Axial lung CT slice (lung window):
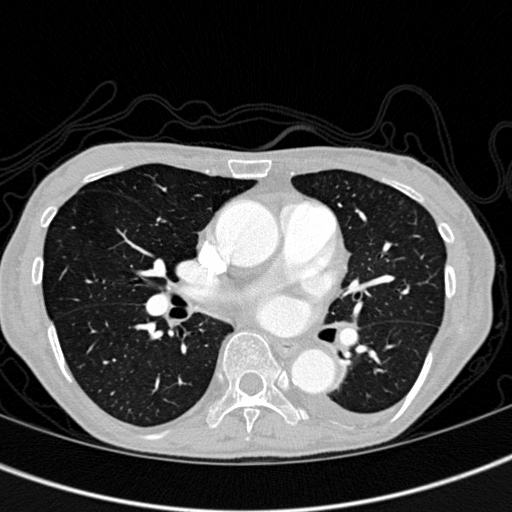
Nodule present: no